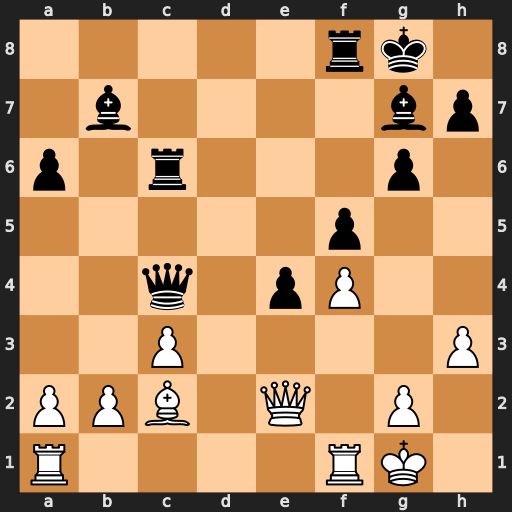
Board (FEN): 5rk1/1b4bp/p1r3p1/5p2/2q1pP2/2P4P/PPB1Q1P1/R4RK1
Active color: w
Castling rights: -
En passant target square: -
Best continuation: Bb3 Qf7 Bxf7+